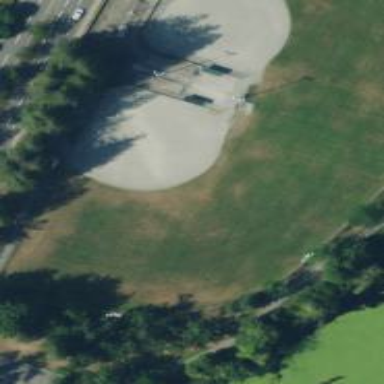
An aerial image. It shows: Baseball pitch for leisure and sports activities.